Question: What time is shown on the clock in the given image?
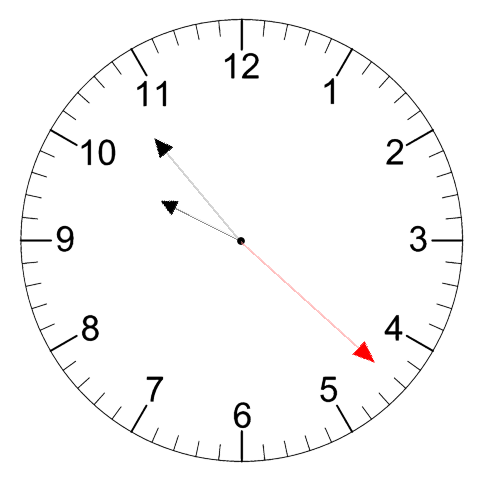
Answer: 09:53:22